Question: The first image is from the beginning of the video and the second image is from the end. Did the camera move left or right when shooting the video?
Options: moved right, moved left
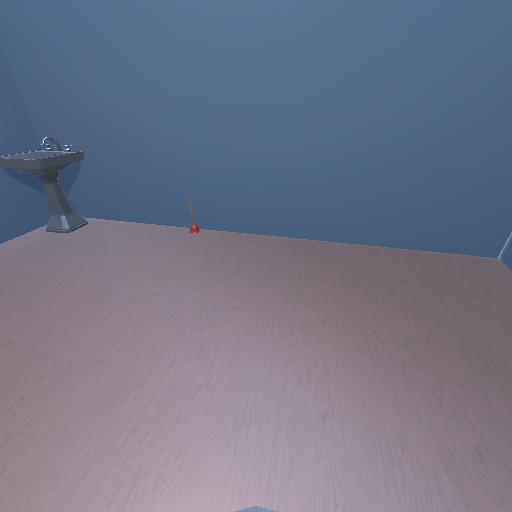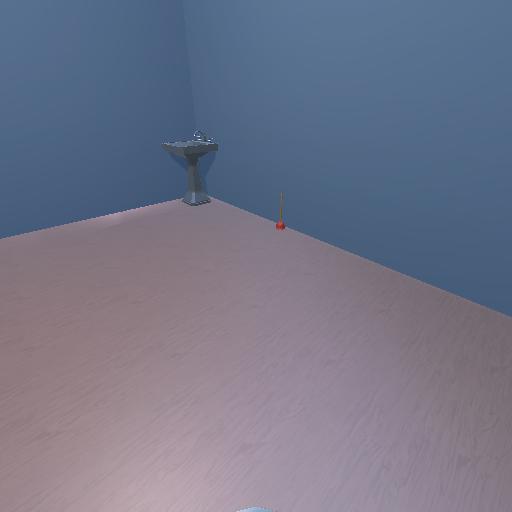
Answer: moved right